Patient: sex F, age 60
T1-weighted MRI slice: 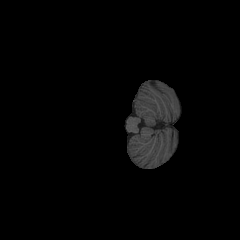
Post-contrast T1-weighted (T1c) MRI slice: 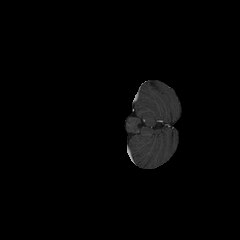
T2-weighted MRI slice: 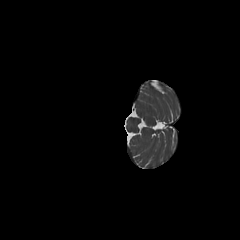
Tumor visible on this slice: no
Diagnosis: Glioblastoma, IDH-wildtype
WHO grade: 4